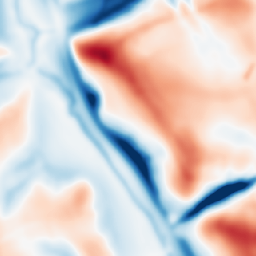
Category: multiscale
Decomposition family: dog
Decomposition parameters: sigma_low: 3
sigma_high: 20
Upsampling method: nearest
Upsampling parameters: scale: 8
Upsampling scale: 8